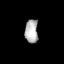
Tissue: lung
Cell type: Others
Senescence score: 0.5702
Nuclear area (px): 307
Mean DAPI intensity: 175.524